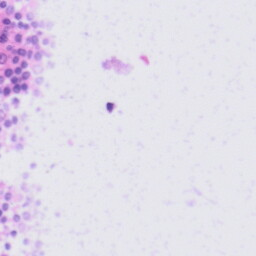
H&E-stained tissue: Tonsil